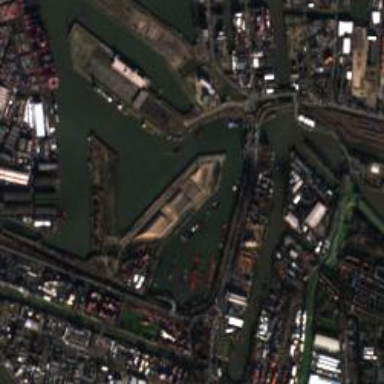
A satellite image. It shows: Man-made quay.